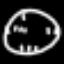
Label: clock